Question: I made a java web project in Eclipse and it works great (with jsp, servlets, and java classes). Now I'm trying to make it live. I decided to host it on Openshift which provides its own file structure. I've tried copying my files over and it works for the most part.
The problem is my import tags don't seem to work and it doesn't find my classes (such as databaseInteractor which fetches information from my database to be displayed). This might be a path issue but I'm not sure.
This is what I had in Eclipse that was working:
'''
<%@ page import ="java.util.ArrayList" %>
<%@ page import ="databaseInteractor.DatabaseInteractor" %>
<%@ page import ="databeseInteractor.House" %>
'''
In Eclipse I had both my classes House.java and DatabaseInteractor.java in the databaseInteractor package. But in OpenShift I don't understand what is the equivalent of a package.
I've tried various iterations of the path and errors I've gotten were:
1. Only a type can be imported. MyClasses.DatabaseInteractor resolves to a package \(where MyClasses was a folder I made in OpenShift)
2. DatabaseInteractor cannot be resolved to a type
As you can see below, I've copied DatabseInteractor everywhere for purposes of debugging. What would you suggest I try in my import tags?

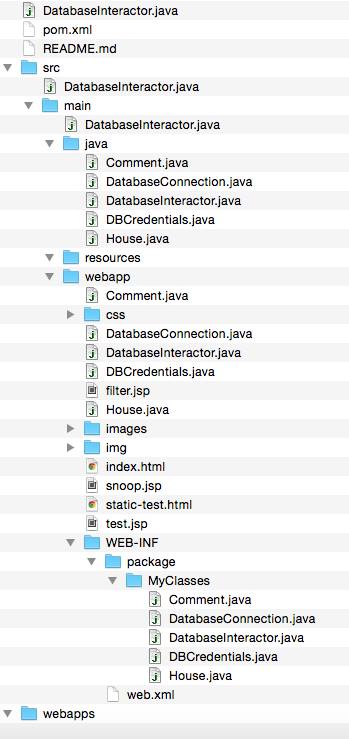
Answer: Ok, after looking at your question more, there are lots of issues going on. Packages on OpenShift work exactly like packages do in Java anywhere else. If your project is working locally, i am surprised, it must be due to some Eclipse magic with class paths.
1.) All .java files should be in your src/main/java directory, that way they get compiled into classes etc (assuming this is a maven based project structure, which it looks like it is).
2.) Any java class that is in a package should be INSIDE of a folder that is named the same as the package, for instance, 'databaseInteractor.DatabaseInteractor' should be in the location '/src/main/java/databaseInteractor/DatabaseInteractor.java', the same with any other class that is part of a package.
3.) '<%@ page import ="databeseInteractor.House" %>', database is spelled incorrectly, which may be causing some issues.
4.) Also, it's hard to tell on there, but your web.xml file should be inside of the WEB-INF folder, but not inside of that "package" folder.
I would suggest that you research how to use packages in Java, and also spend some time researching java web projects that use a Maven structure.